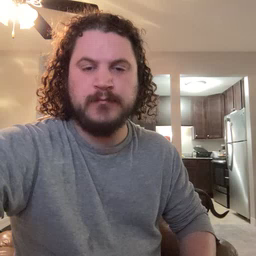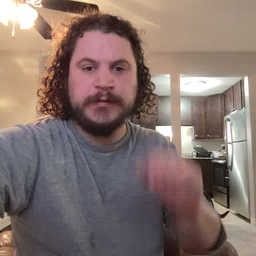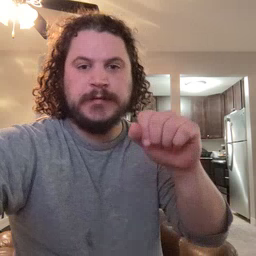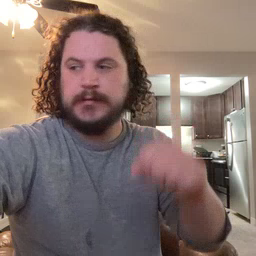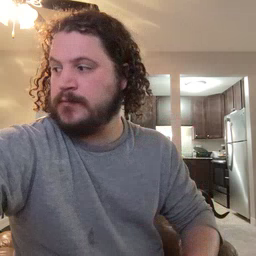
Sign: yes